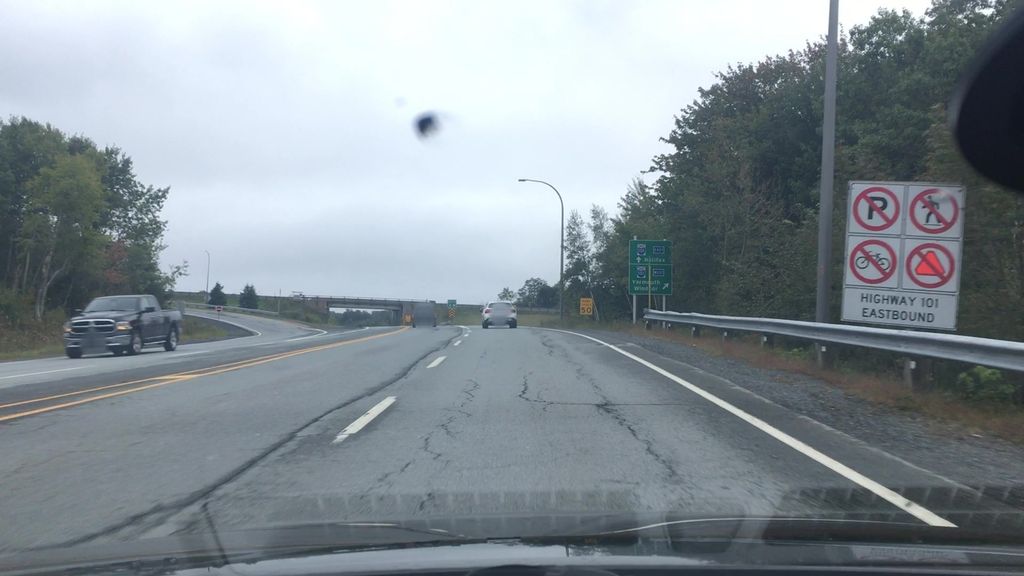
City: halifax